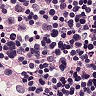
Metastatic tissue present: no